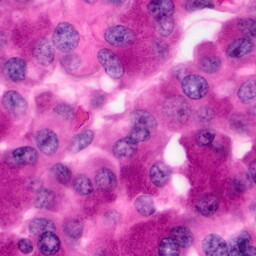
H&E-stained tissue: Pancreatic